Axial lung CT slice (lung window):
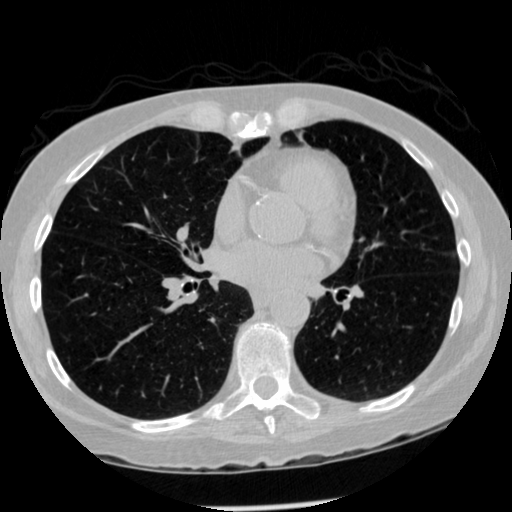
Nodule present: no